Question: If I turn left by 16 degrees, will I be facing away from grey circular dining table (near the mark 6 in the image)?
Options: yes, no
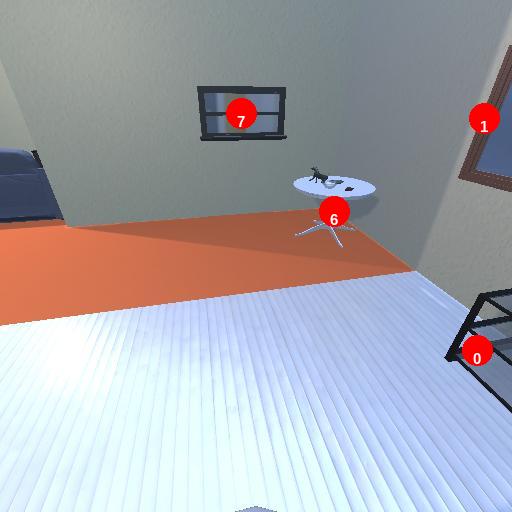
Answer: yes